Field crop: maize
Growth stage: 1
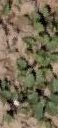
Species: convolvulus